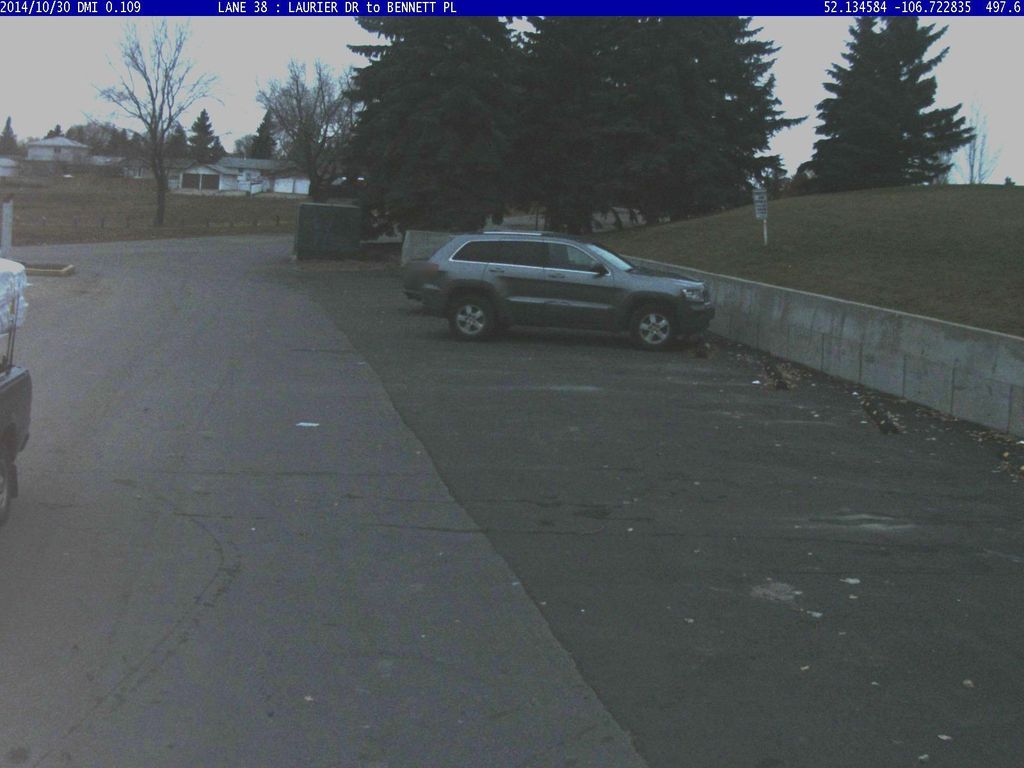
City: saskatoon